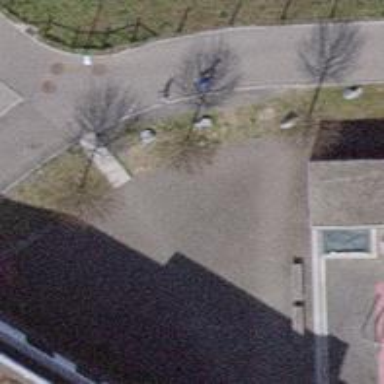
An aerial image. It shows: Path made of paving stones.